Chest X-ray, PA view. Patient: 54 years old, sex F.
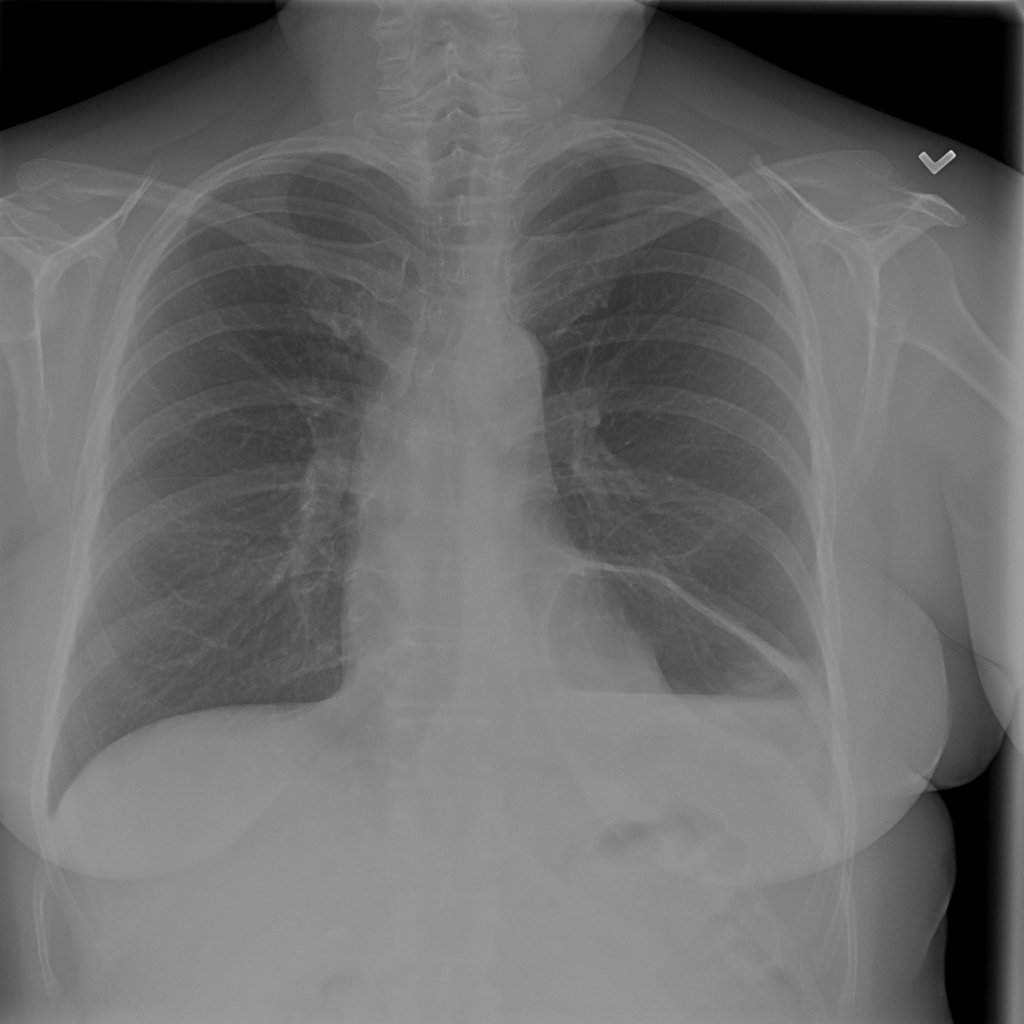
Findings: No Finding